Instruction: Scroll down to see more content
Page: traveler
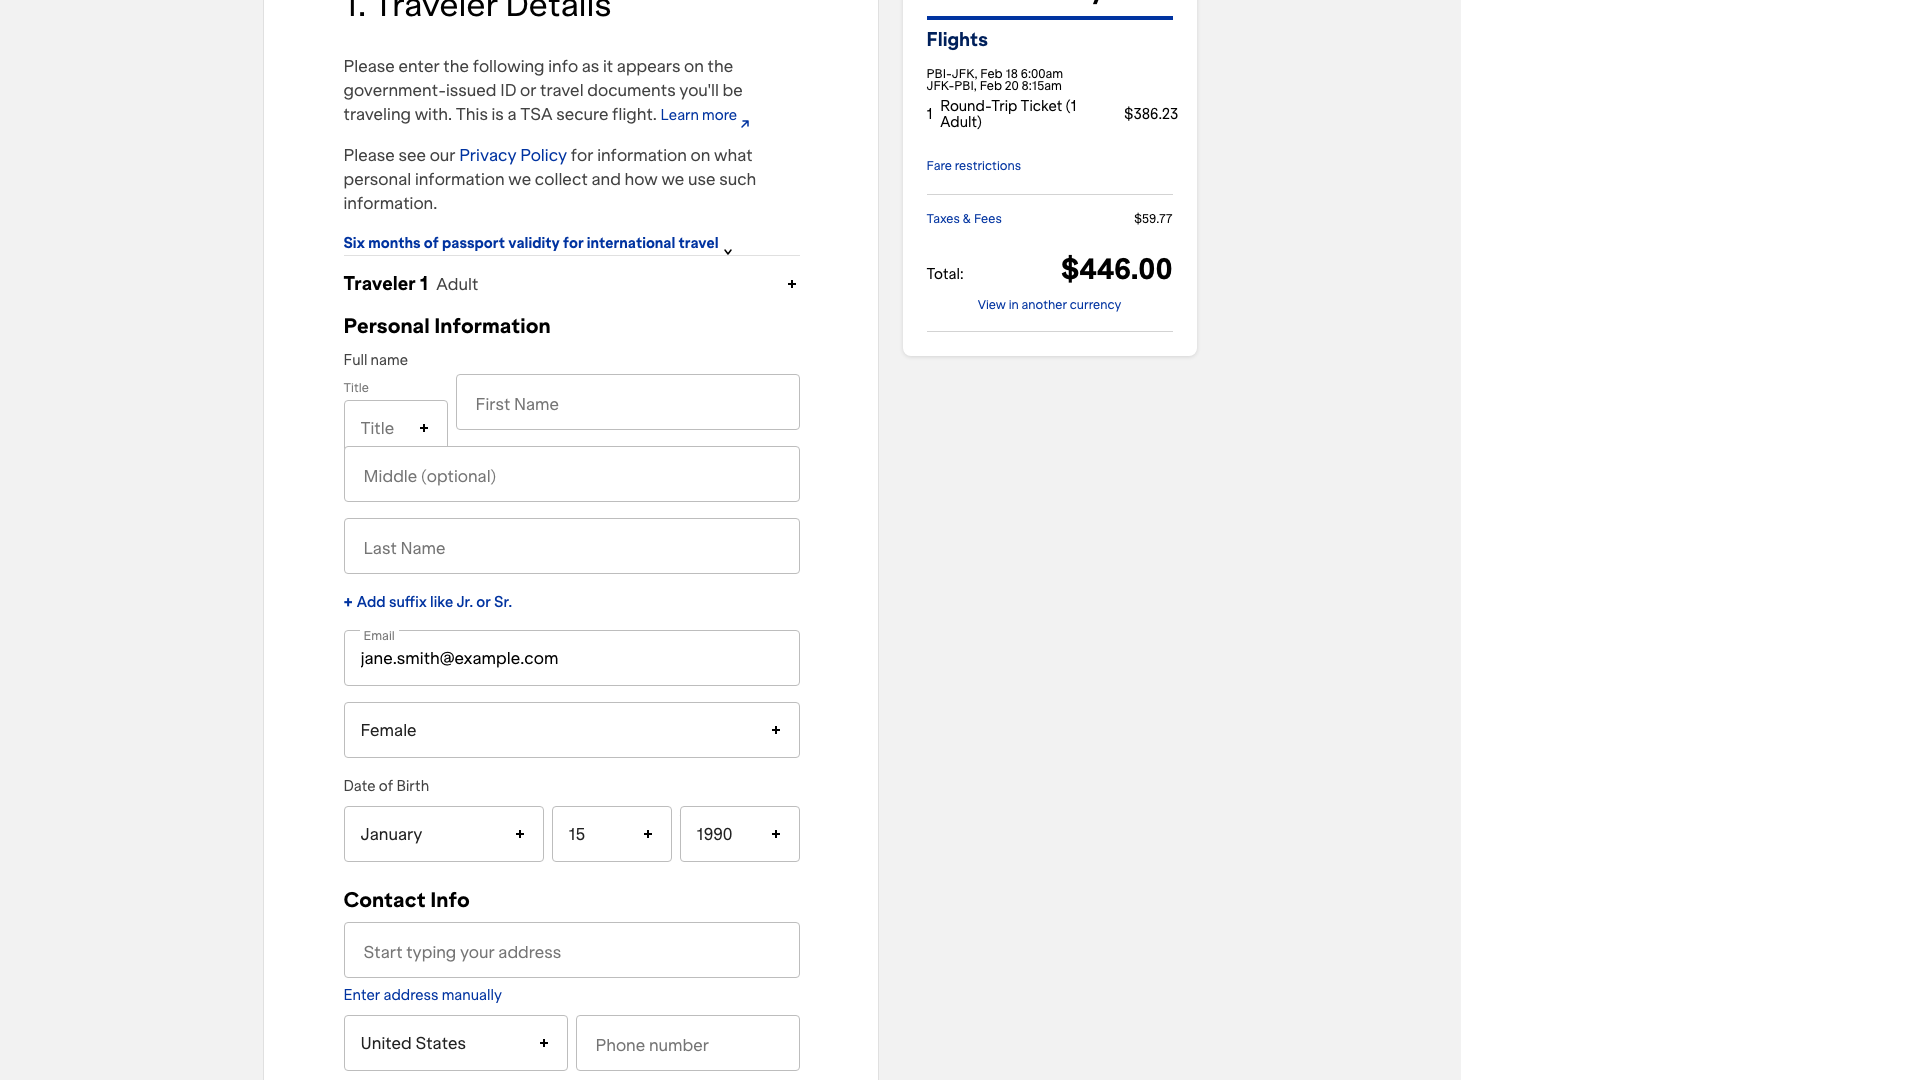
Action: scroll